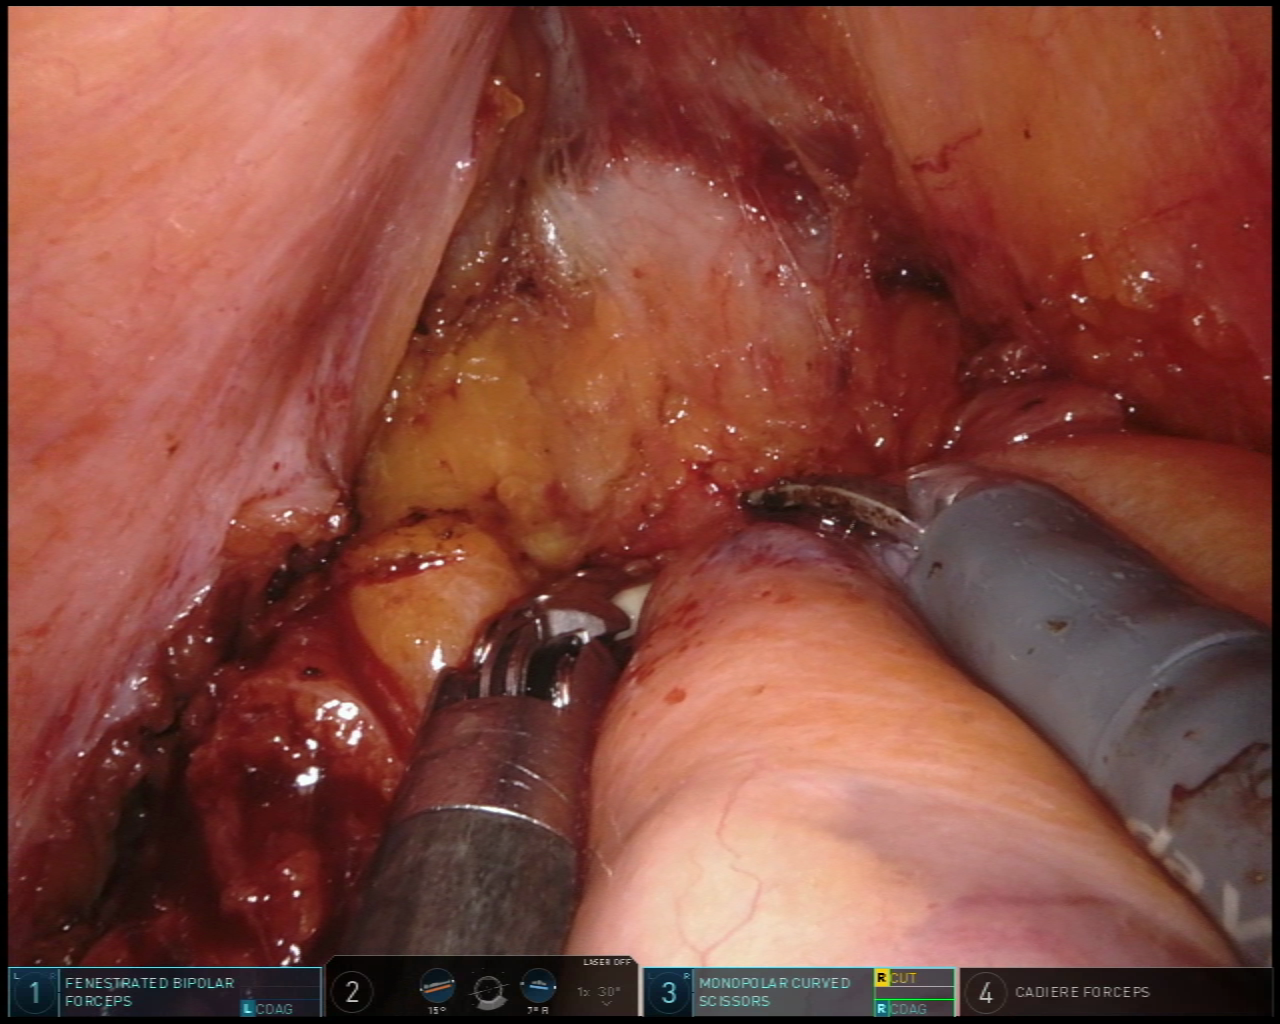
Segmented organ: vesicular_glands
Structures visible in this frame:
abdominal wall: no
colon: no
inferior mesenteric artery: no
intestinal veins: no
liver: no
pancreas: no
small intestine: no
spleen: no
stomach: no
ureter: no
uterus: no
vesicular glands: yes